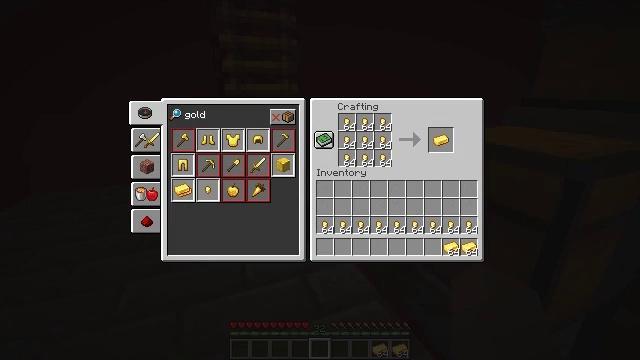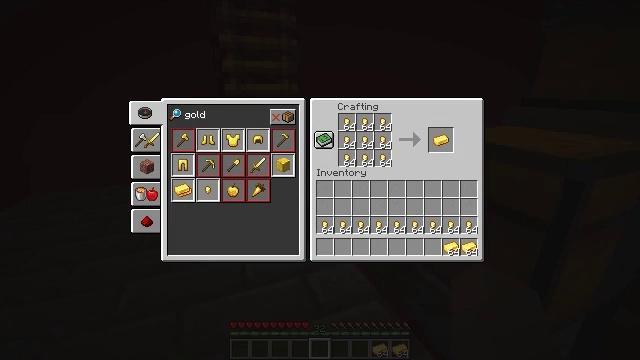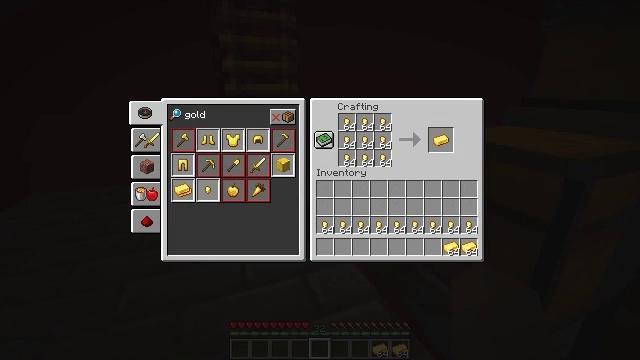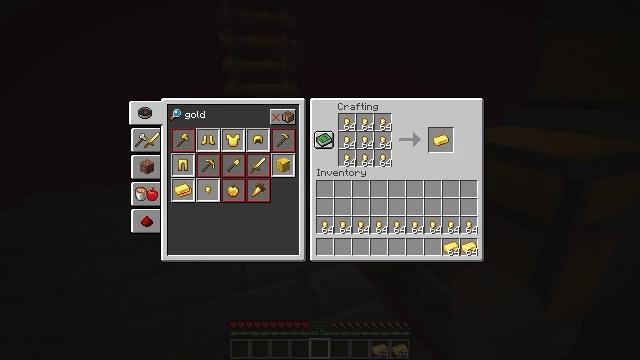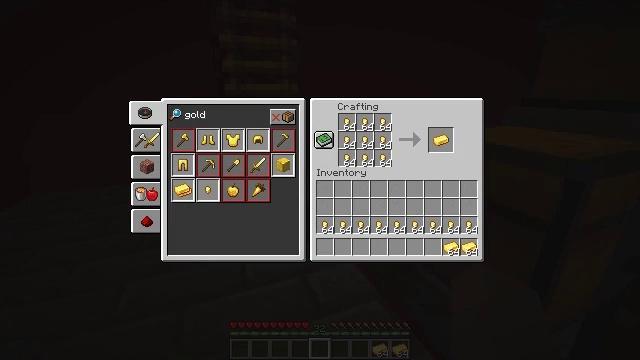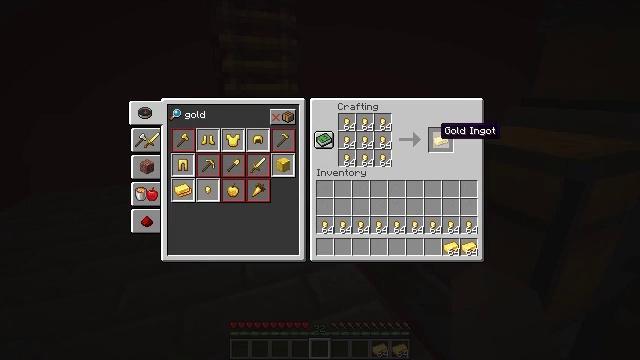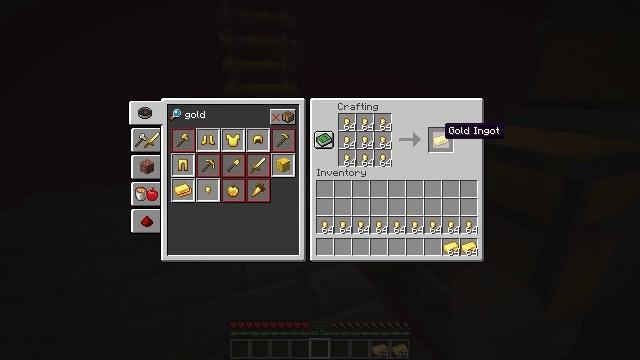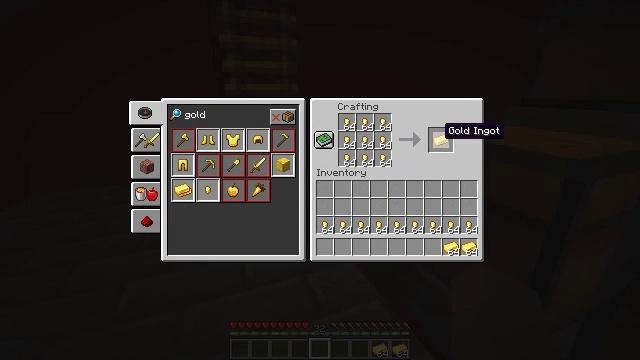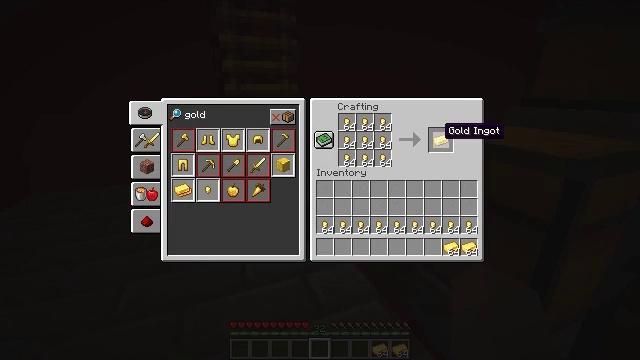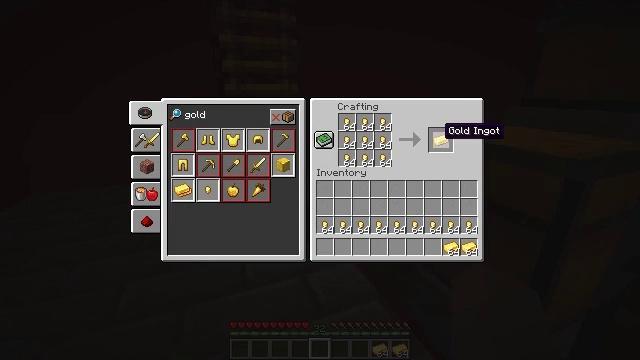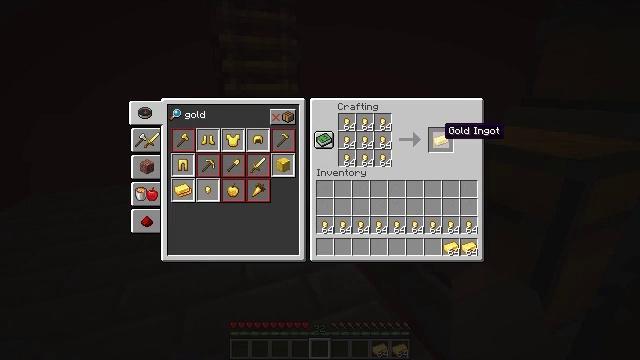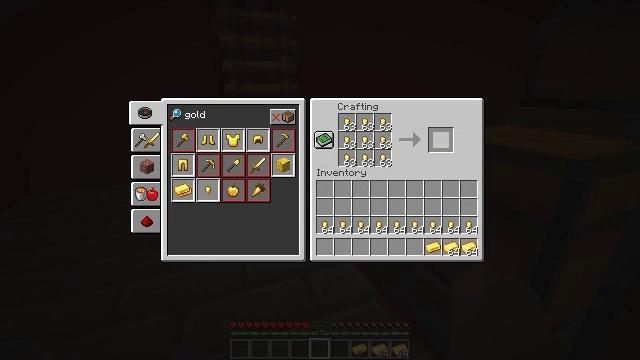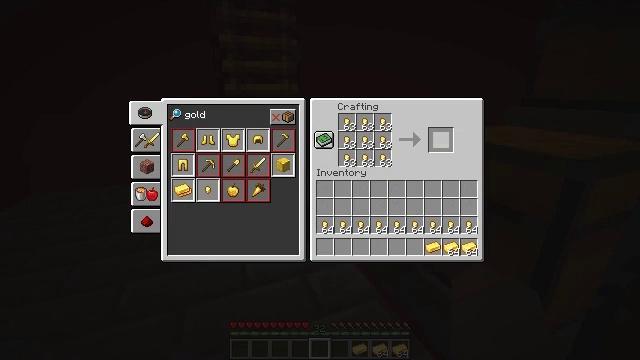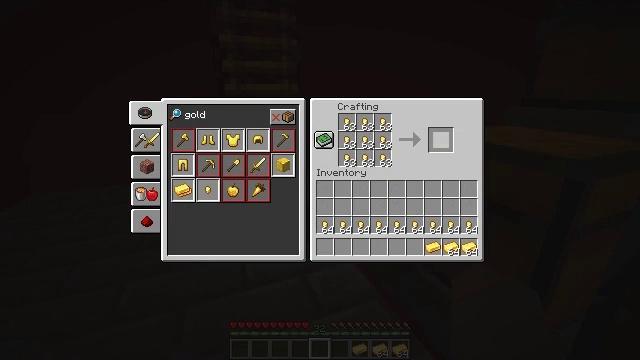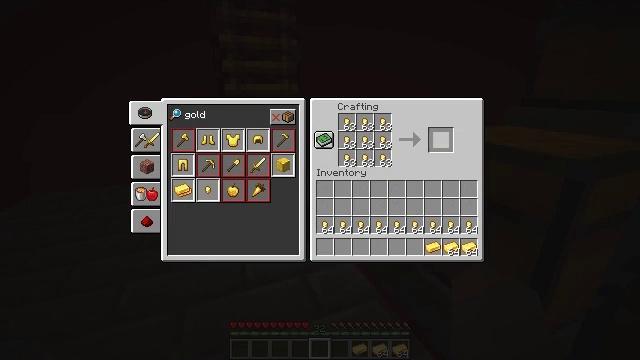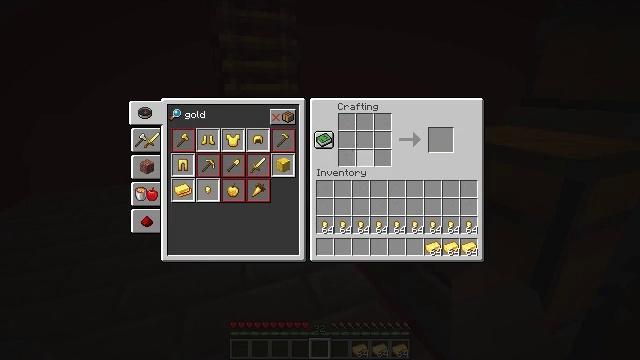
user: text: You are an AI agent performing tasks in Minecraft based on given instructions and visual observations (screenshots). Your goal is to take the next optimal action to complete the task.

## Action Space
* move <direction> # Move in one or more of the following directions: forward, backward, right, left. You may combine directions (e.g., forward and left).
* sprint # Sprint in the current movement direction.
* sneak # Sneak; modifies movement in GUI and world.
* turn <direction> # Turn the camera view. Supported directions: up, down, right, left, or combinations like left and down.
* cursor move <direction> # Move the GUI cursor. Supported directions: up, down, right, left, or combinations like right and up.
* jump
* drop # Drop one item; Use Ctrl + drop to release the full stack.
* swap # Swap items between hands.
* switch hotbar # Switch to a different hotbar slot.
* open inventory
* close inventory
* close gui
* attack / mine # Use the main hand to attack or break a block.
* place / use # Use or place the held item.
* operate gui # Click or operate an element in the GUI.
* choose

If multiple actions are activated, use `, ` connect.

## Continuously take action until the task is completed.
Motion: motion action
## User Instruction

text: Create a gold ingot in the furnace.
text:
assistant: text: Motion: sneak
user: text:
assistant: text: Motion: sneak
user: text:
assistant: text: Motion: sneak
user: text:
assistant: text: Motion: sneak
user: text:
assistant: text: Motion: sneak, cursor move right
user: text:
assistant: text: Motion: sneak
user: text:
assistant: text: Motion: sneak
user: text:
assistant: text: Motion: sneak
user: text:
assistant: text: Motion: sneak
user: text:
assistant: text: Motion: sneak
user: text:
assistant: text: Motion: sneak, operate gui
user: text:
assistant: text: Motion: sneak, operate gui
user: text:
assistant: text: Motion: sneak, operate gui
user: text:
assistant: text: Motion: sneak
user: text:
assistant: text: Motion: sneak, cursor move left and down
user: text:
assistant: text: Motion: sneak, cursor move left and down
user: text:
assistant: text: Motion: sneak, cursor move left
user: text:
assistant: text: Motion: sneak, cursor move left
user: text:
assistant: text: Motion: sneak, cursor move left
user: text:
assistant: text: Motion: sneak, cursor move left
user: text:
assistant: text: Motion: sneak
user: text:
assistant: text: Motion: sneak
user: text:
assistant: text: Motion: sneak
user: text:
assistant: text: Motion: sneak
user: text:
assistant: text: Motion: sneak, cursor move left
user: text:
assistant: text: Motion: sneak, cursor move left
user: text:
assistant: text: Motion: sneak, cursor move left
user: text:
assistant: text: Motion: sneak, cursor move left
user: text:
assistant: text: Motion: sneak
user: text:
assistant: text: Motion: sneak